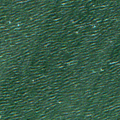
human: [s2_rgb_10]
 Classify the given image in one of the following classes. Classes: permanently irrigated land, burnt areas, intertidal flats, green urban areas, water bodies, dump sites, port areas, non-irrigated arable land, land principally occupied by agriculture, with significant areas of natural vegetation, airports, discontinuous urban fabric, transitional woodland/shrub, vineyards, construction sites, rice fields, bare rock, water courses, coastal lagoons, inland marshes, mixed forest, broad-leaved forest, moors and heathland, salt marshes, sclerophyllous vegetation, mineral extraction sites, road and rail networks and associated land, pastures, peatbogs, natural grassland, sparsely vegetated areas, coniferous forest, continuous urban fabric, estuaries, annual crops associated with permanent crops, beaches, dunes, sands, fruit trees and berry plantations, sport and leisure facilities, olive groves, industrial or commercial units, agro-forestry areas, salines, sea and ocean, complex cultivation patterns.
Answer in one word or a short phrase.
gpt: sea and ocean